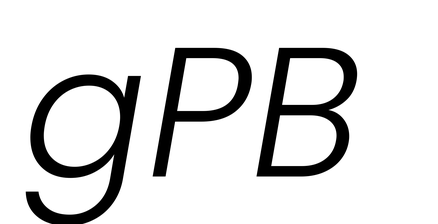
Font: Poppins-LightItalic